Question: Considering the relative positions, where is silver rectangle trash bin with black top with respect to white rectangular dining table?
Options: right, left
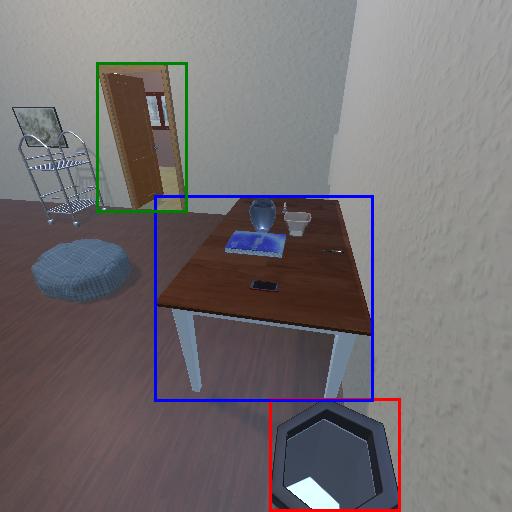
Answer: right